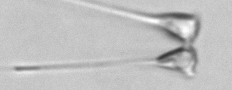
Label: Asterionellopsis_glacialis